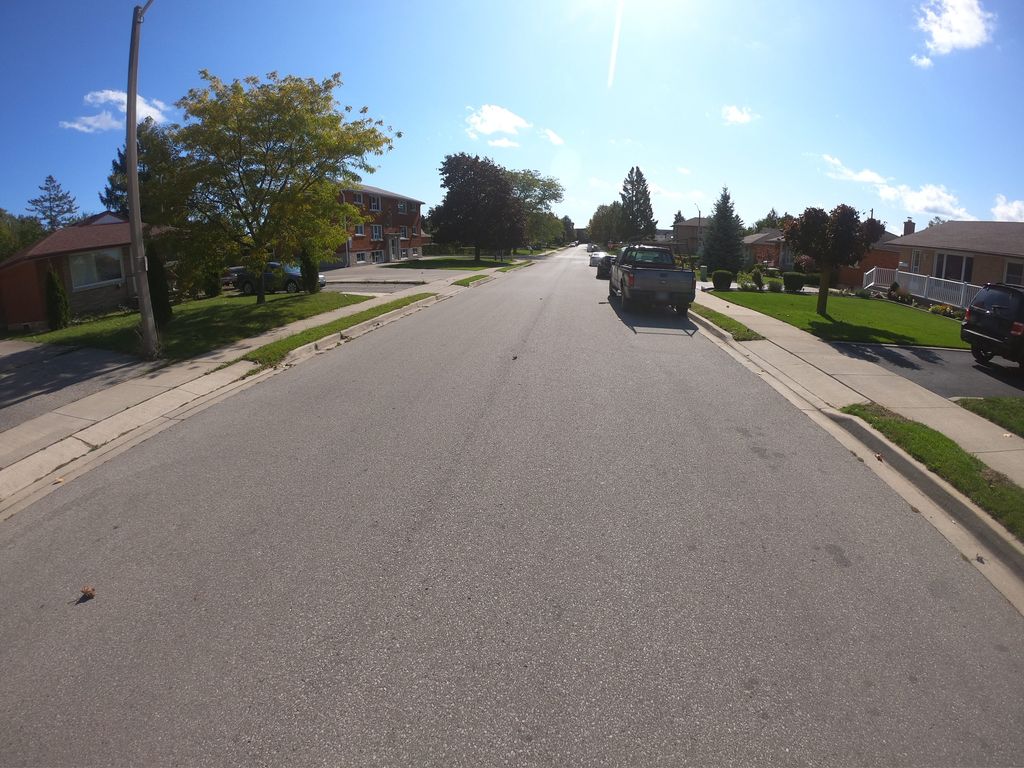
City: kitchener-waterloo